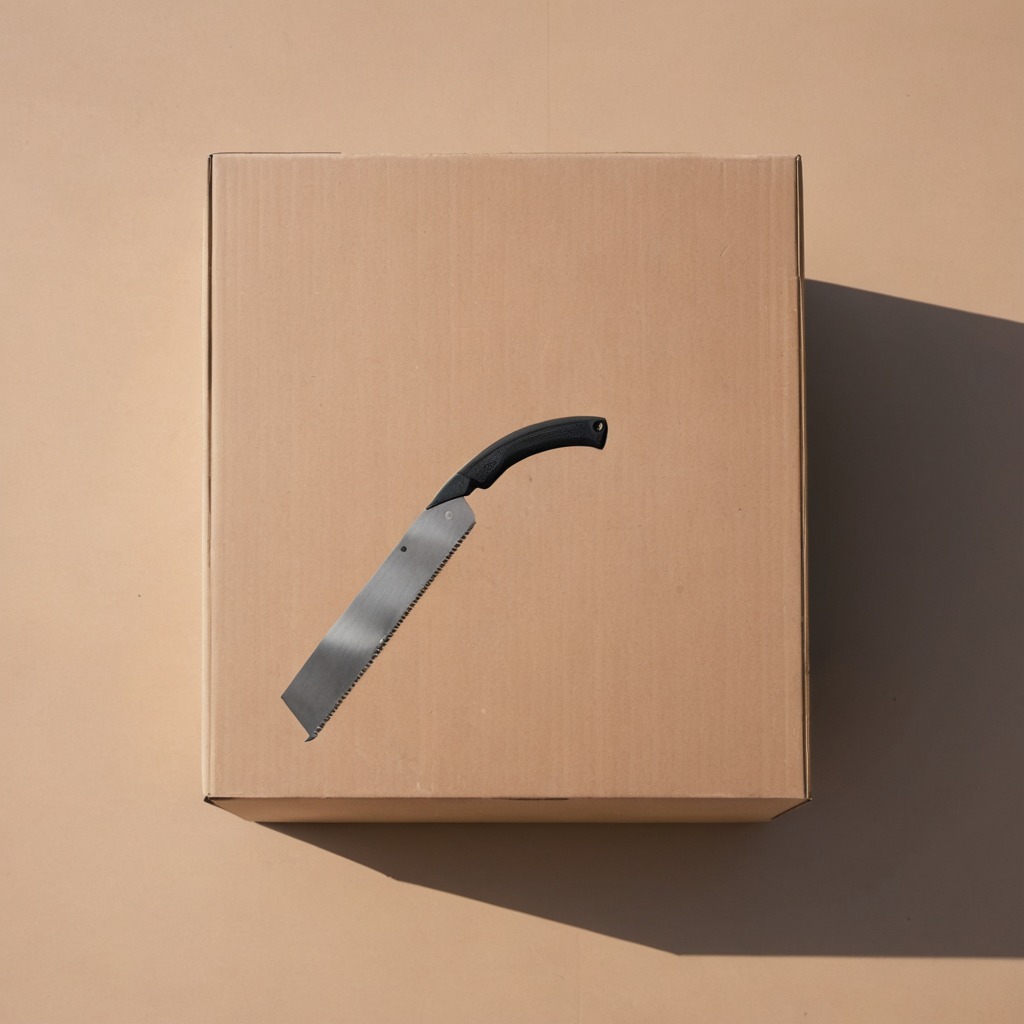
A handheld metal saw is lying on a clean dry cardboard box surface in an outdoor workshop during daytime bright natural light soft shadows slightly creased but